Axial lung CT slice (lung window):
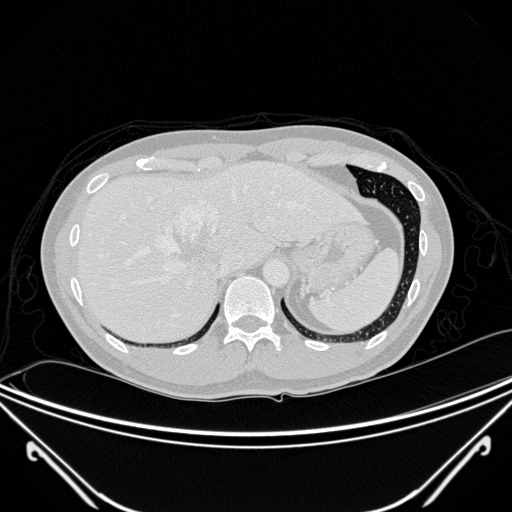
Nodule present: no